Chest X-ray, PA view. Patient: 48 years old, sex M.
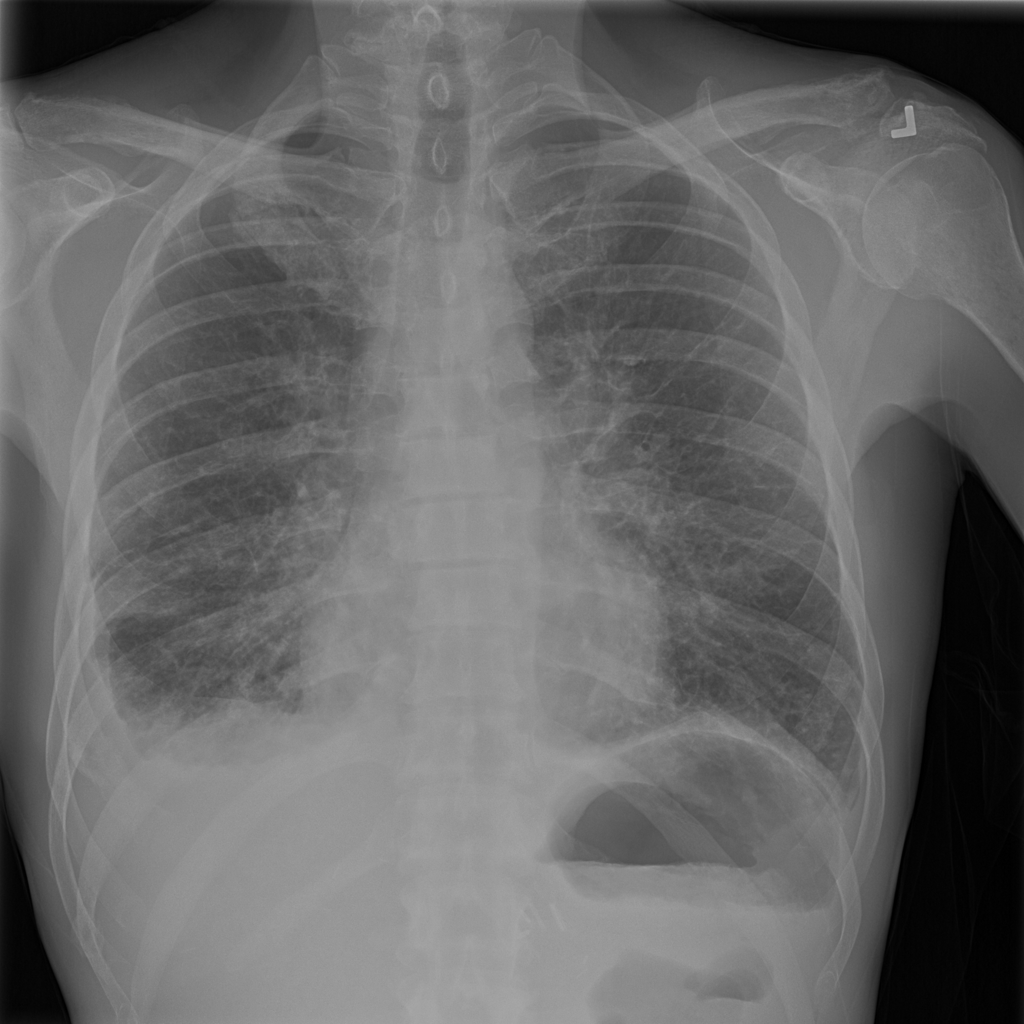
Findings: Effusion